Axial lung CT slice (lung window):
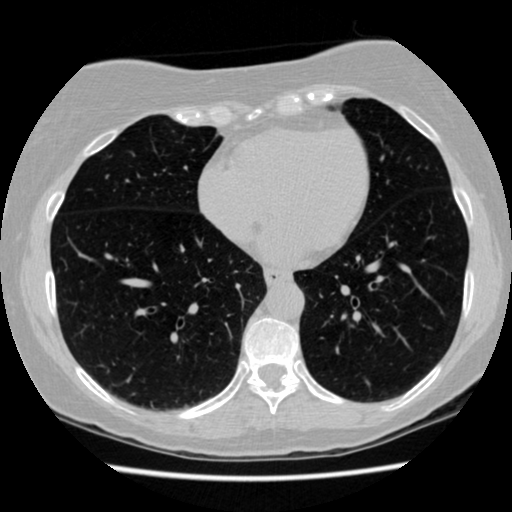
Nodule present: no